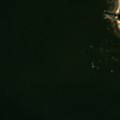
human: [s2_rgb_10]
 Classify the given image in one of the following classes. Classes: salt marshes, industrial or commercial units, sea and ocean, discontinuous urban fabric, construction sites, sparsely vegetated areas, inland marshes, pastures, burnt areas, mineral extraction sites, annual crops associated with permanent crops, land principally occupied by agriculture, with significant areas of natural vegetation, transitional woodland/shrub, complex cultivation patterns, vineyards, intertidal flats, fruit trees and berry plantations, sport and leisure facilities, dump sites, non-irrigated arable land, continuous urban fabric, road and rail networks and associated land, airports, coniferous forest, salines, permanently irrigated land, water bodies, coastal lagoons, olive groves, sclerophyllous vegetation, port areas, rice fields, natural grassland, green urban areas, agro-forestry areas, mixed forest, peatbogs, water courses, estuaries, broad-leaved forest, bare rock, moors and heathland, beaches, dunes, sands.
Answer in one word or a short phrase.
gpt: mixed forest, sea and ocean